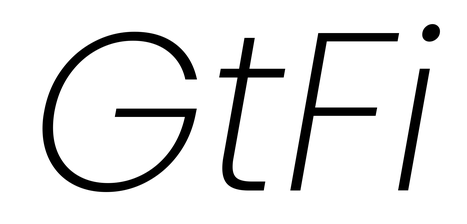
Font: Poppins-ExtraLightItalic